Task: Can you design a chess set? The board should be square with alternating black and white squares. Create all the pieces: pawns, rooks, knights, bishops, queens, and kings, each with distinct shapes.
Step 187:
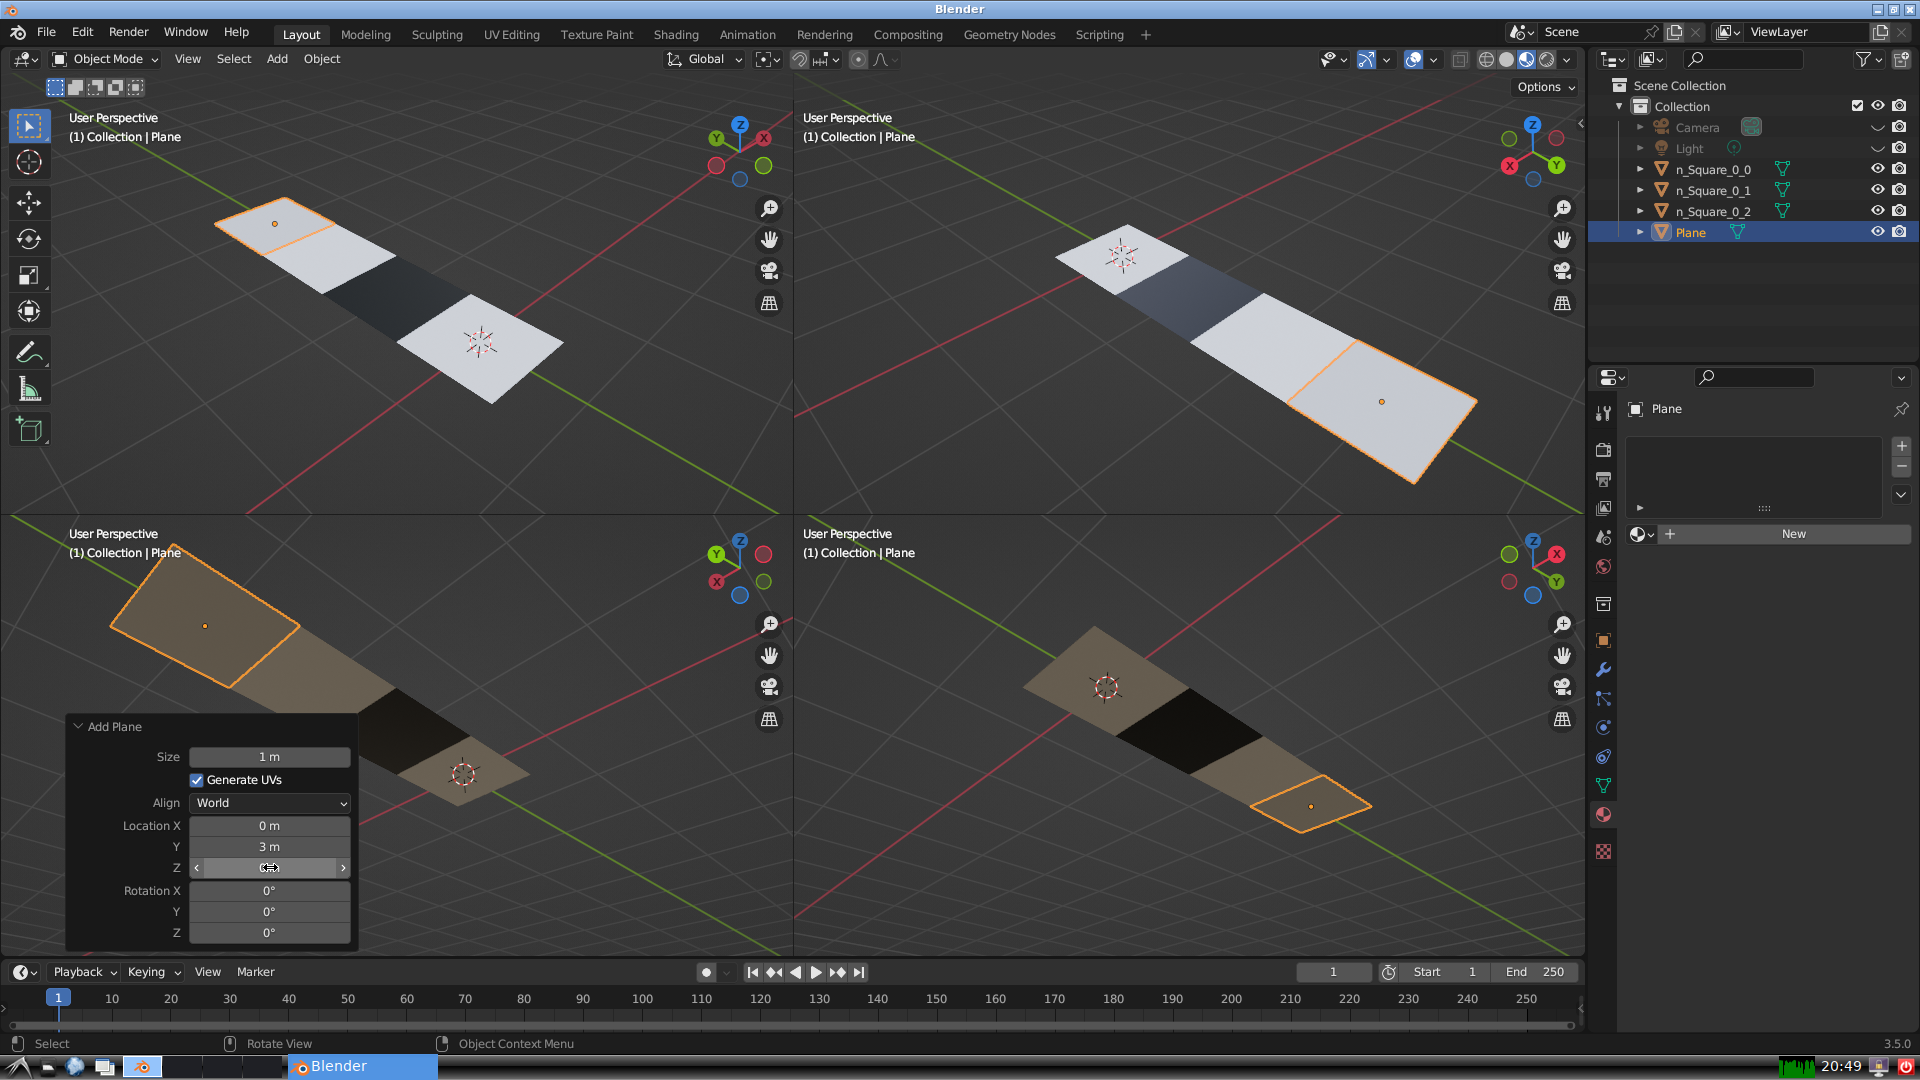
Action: {"mouse_move": [960, 540]}